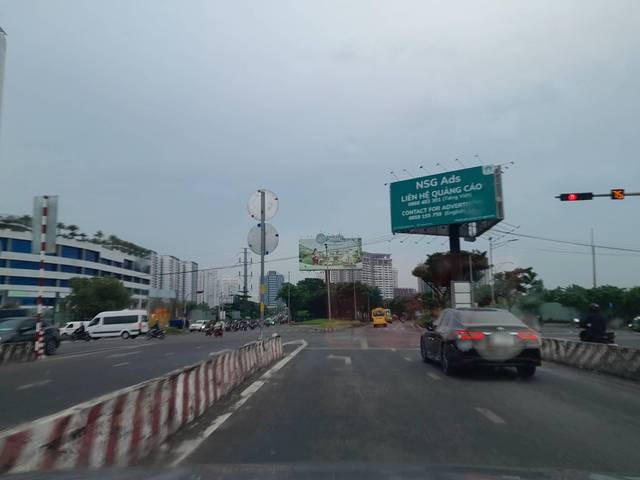
Region: Vietnam
Coordinates: 10.728, 106.7